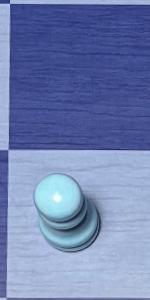
Label: Pawn_White